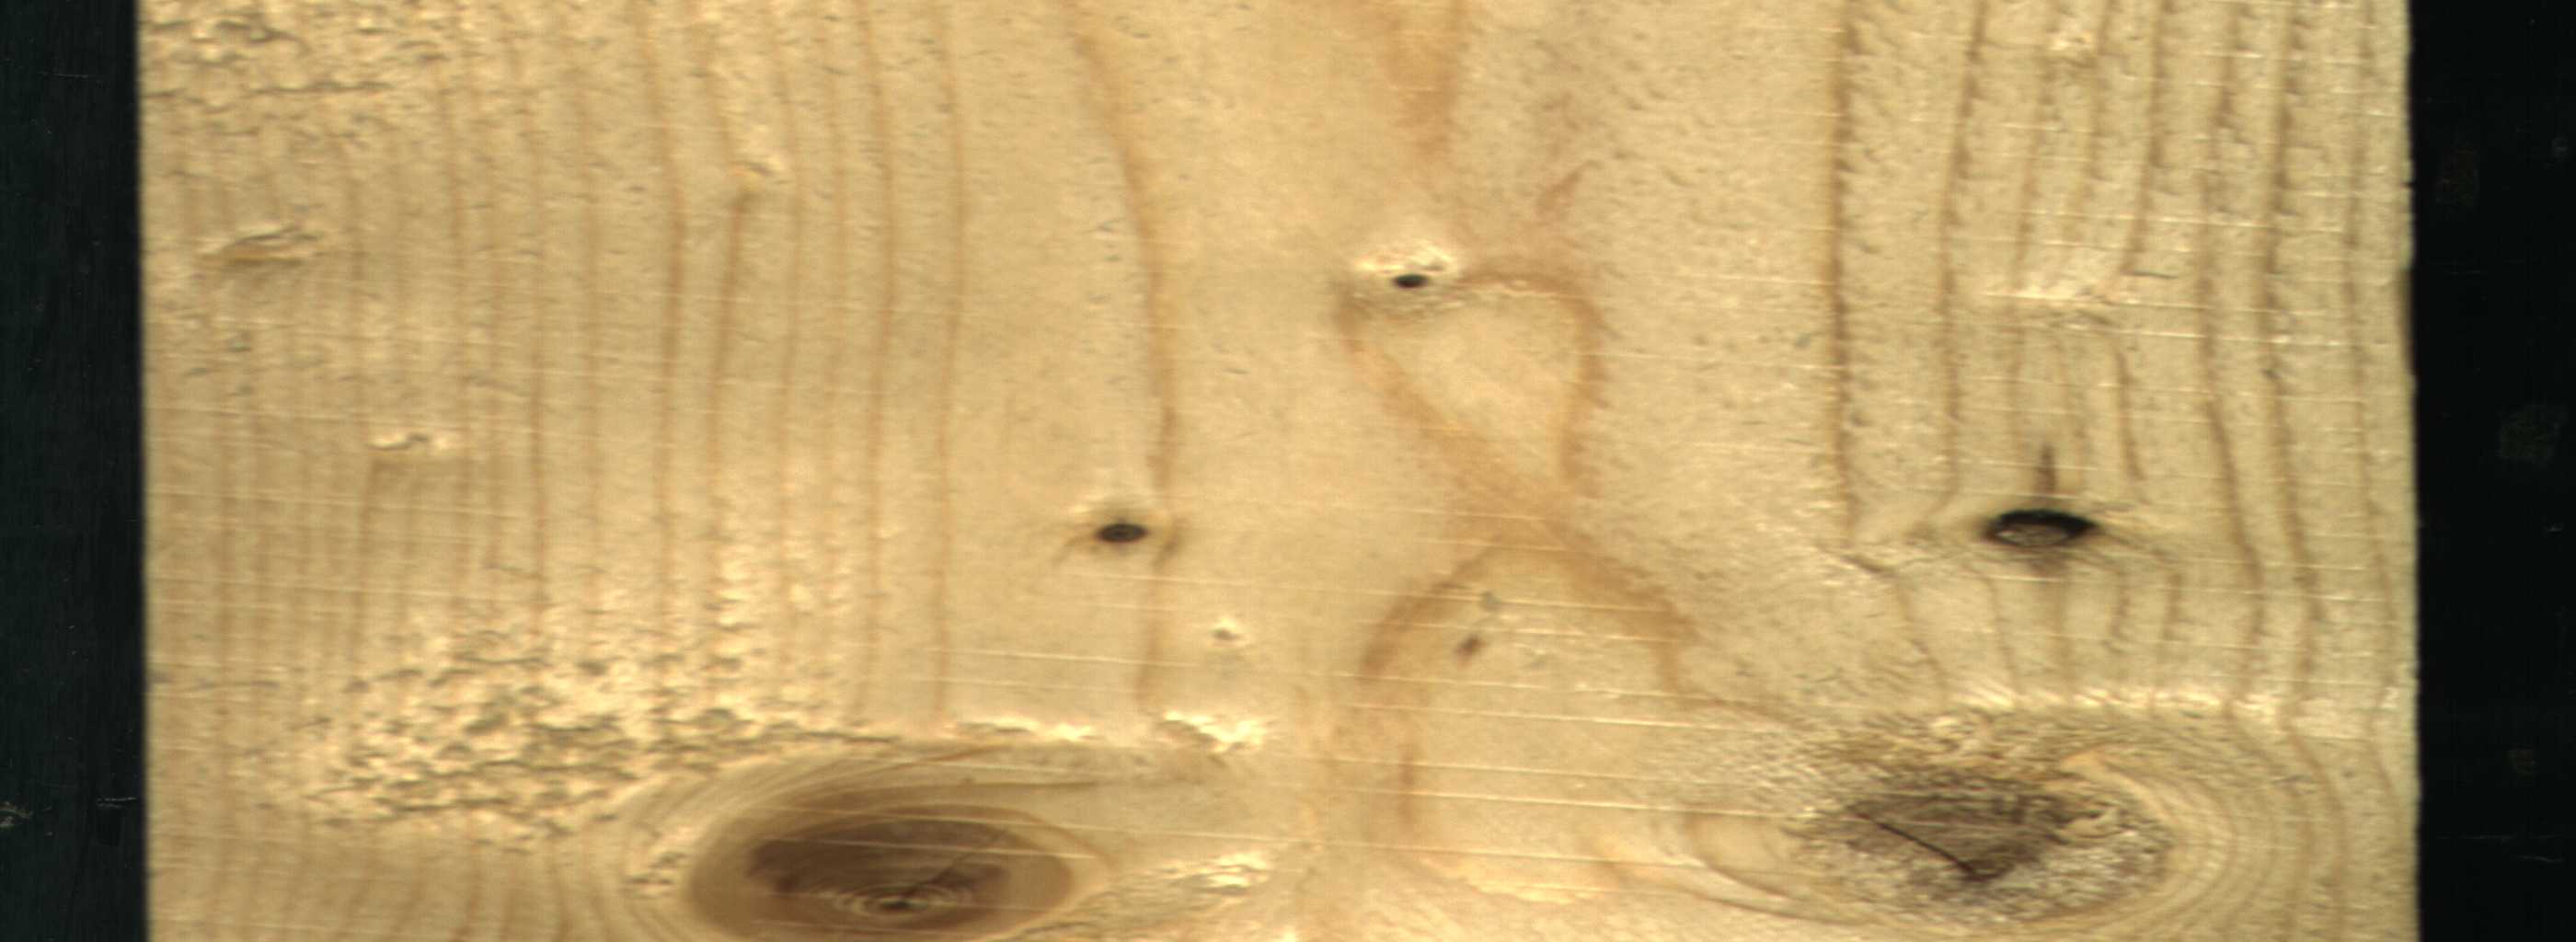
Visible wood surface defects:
knot_with_crack
Dead_Knot
Dead_Knot
Live_Knot
Live_Knot